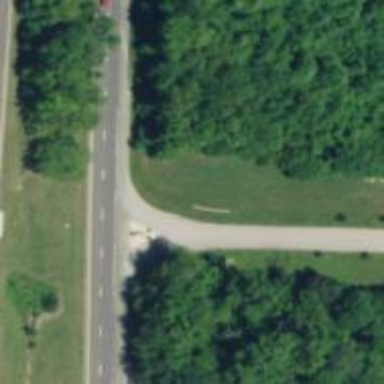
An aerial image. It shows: Trunk link highway.